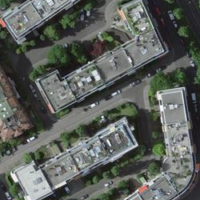
EUNIS habitat code: 54
Species observed at this site:
Cydonia oblonga